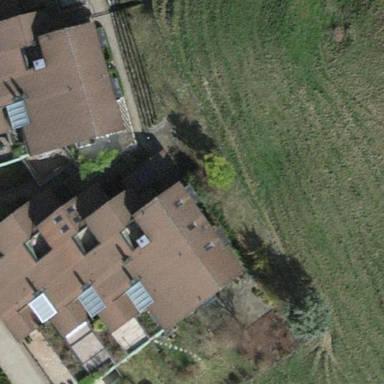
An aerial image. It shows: View of apartment building.